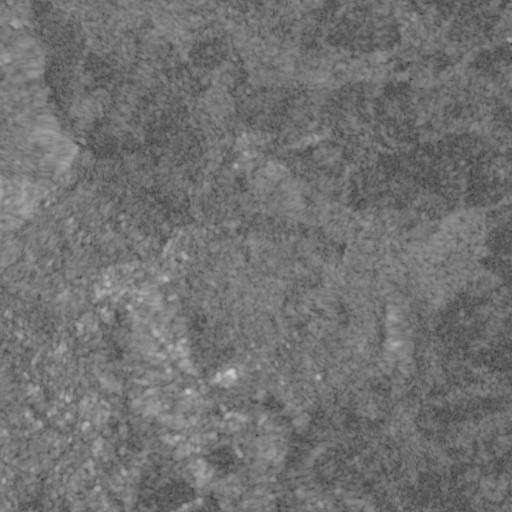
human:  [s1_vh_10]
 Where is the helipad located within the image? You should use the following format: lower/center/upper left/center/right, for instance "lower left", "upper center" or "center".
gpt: The helipad is located in the lower center of the image.
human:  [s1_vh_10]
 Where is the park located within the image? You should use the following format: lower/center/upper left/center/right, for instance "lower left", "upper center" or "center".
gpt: The park is located in the lower left of the image.
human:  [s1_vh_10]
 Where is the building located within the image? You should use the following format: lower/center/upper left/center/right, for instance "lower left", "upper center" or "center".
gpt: There is no building in the image.

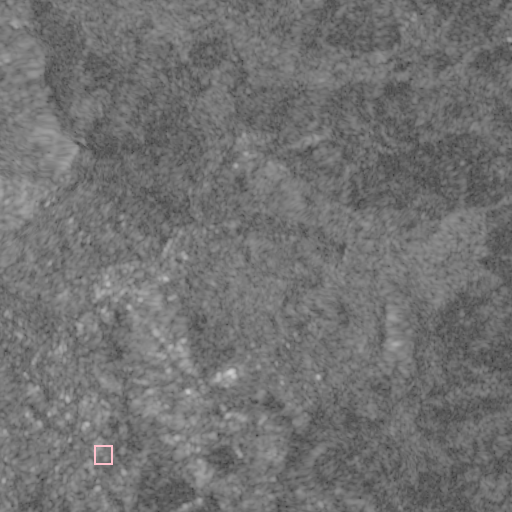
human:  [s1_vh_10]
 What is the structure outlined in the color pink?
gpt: The structure outlined in pink is a parking lot.
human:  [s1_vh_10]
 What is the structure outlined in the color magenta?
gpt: There is no magenta outline.